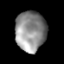
Tissue: lung
Cell type: Epithelial cells
Senescence score: 0.236
Nuclear area (px): 1205
Mean DAPI intensity: 141.185